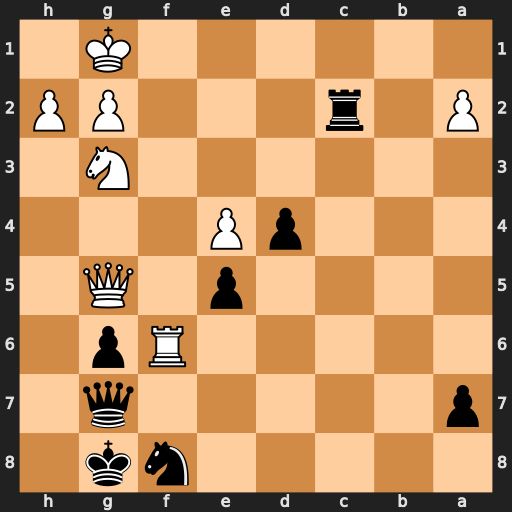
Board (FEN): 5nk1/p5q1/5Rp1/4p1Q1/3pP3/6N1/P1r3PP/6K1
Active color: b
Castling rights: -
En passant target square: -
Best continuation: Nh7 Rxg6 Nxg5 Rxg7+ Kxg7